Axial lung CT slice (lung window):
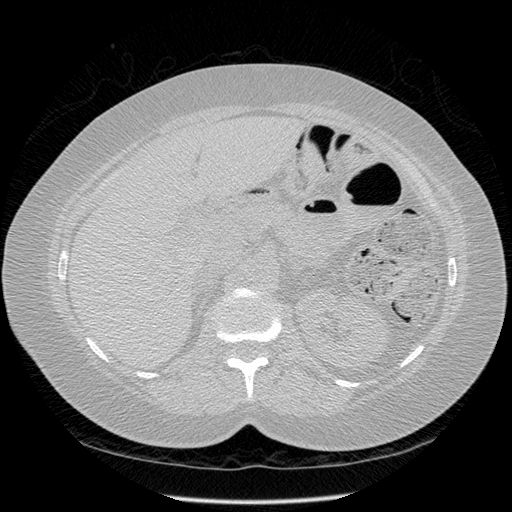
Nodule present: no